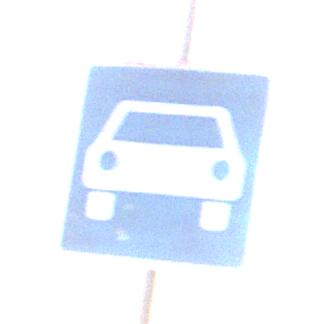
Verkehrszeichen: Kraftfahrstrasse
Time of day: SunriseSunset
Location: Outdoor (Nature)
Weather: Clear
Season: NotSpecified
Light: Natural